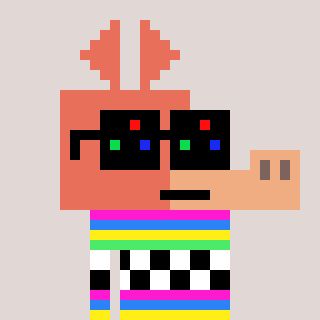
a pixel art character with square black sunglasses, a aardvark-shaped head and a gunk-colored body on a warm background